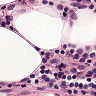
Metastatic tissue present: no